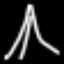
Label: The Eiffel Tower